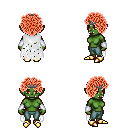
a pixel art fantasy rpg character, female body template, orc, green skin, white tattered cape, teal pants, red curly afro hairstyle, iron tiara, white cloth bracers, gold boots, four views (front, back, left, right), 2x2 character sprite sheet, small pixel art, hard edges, no anti-aliasing